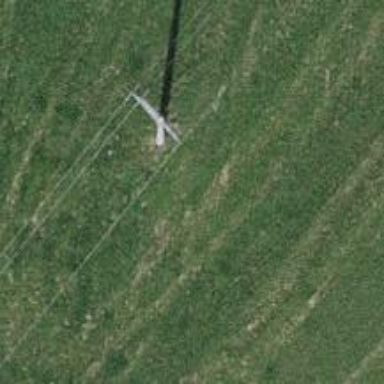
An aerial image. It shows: Power tower.